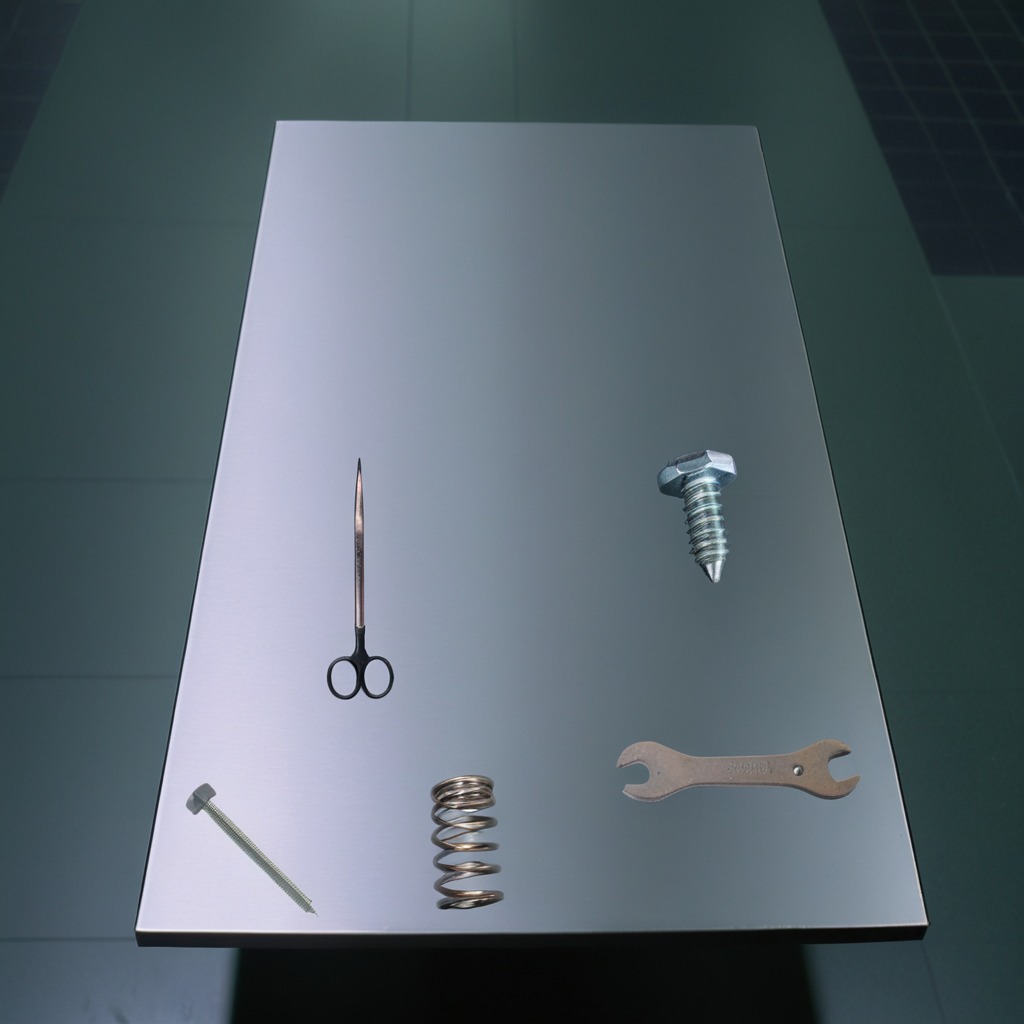
A metal machine screw, an iron nail, a coiled metal spring, a pair of scissors, and a wrench are lying on a clean empty table in a railway signal maintenance room lit by harsh overhead fluorescents.